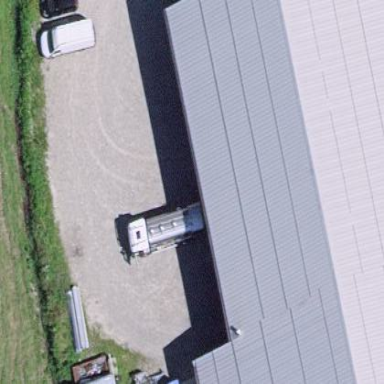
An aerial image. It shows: Warehouse building.